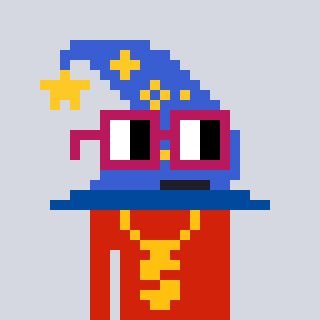
a pixel art character with square dark red glasses, a wizard hat-shaped head and a red-colored body on a cool background